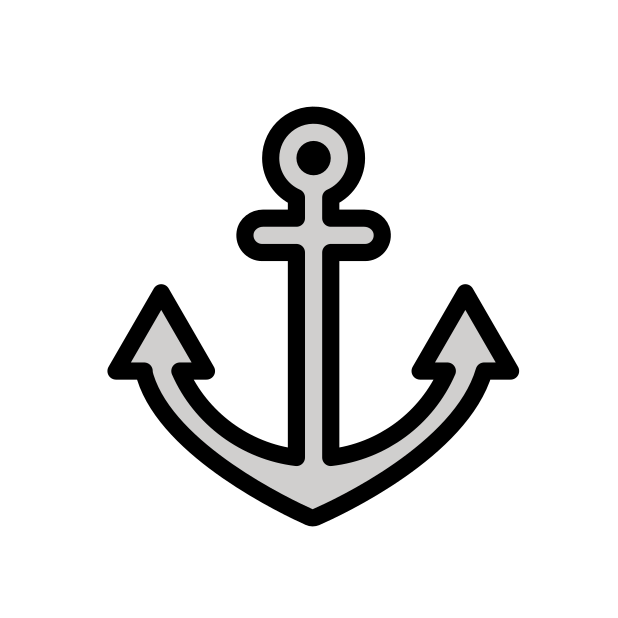
Emoji: ⚓
Name: anchor
Unicode: 0x2693